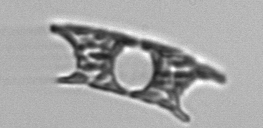
Label: Eucampia